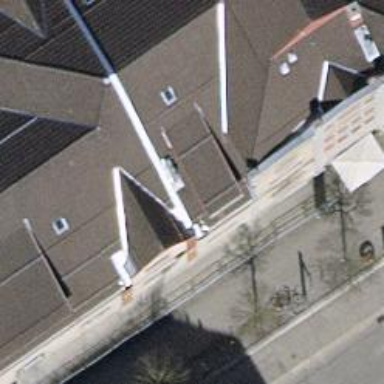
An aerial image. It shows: Restaurant.